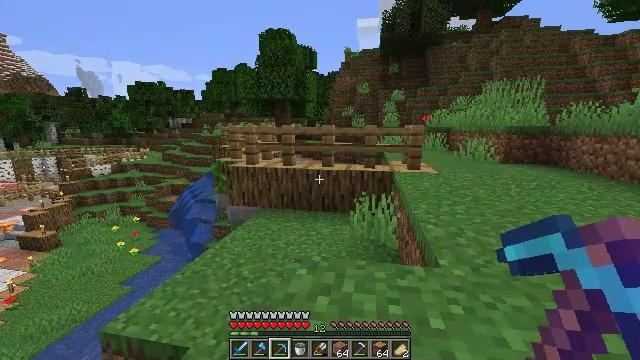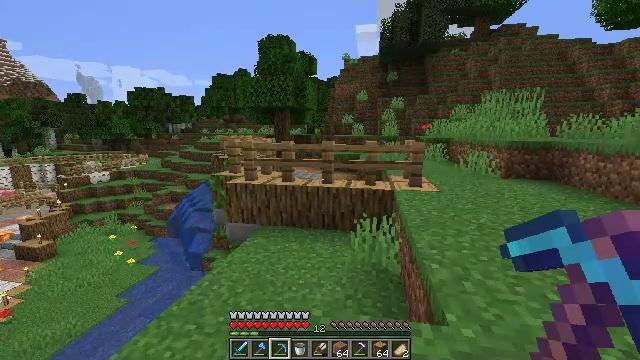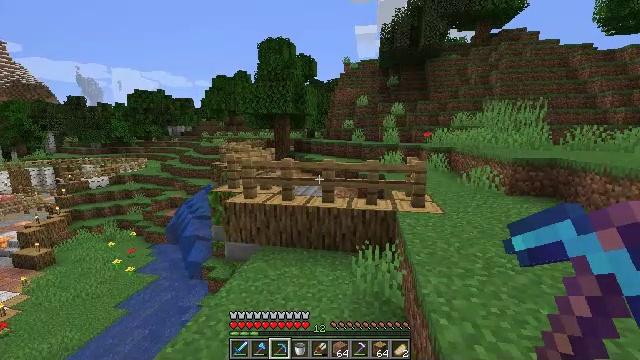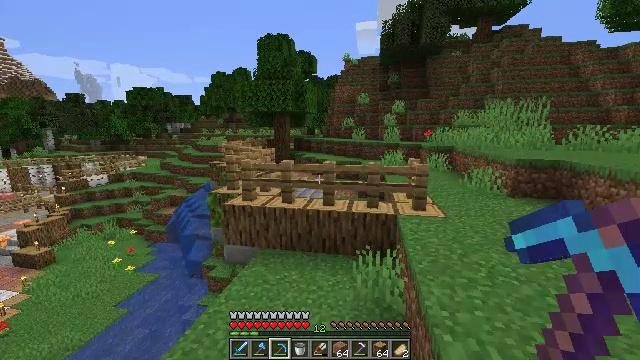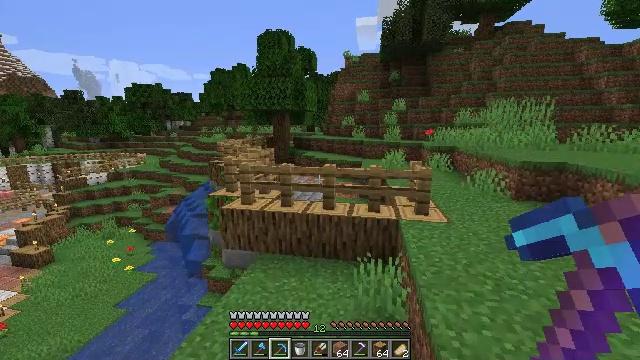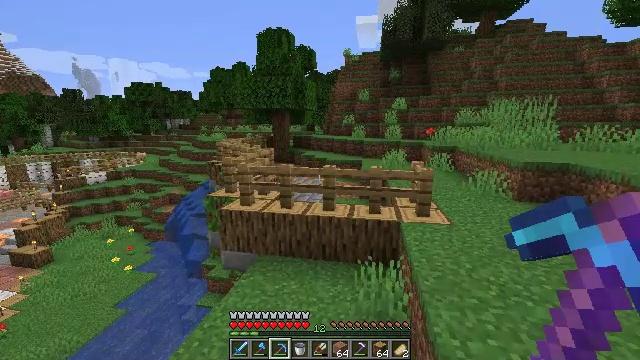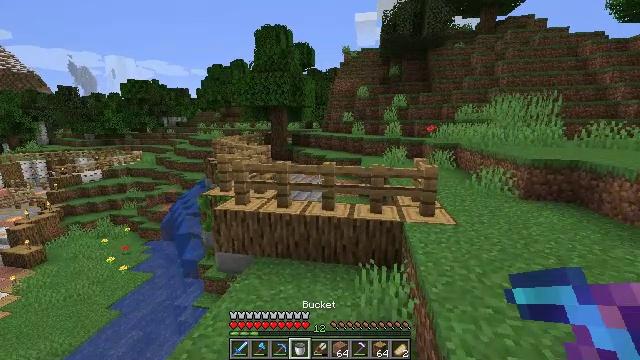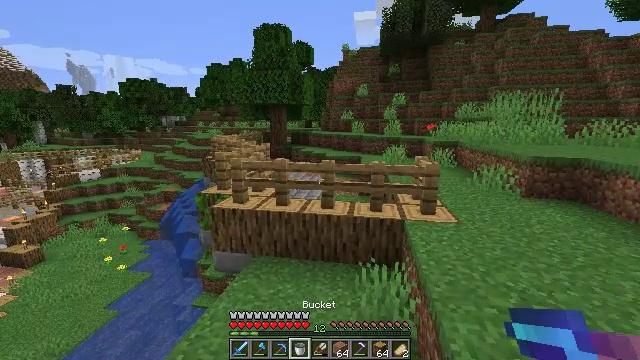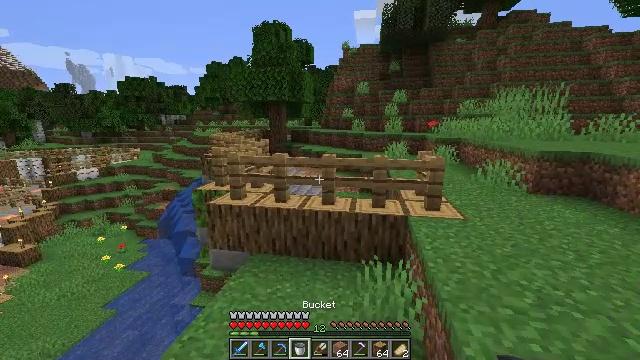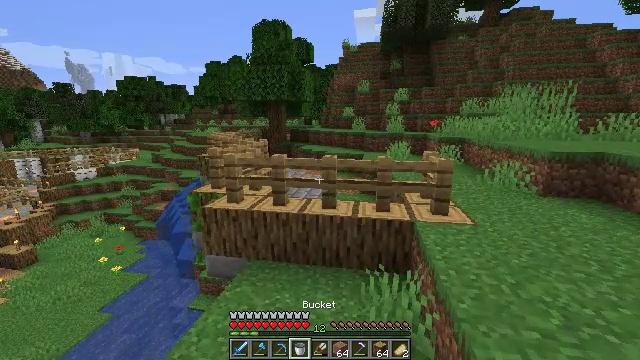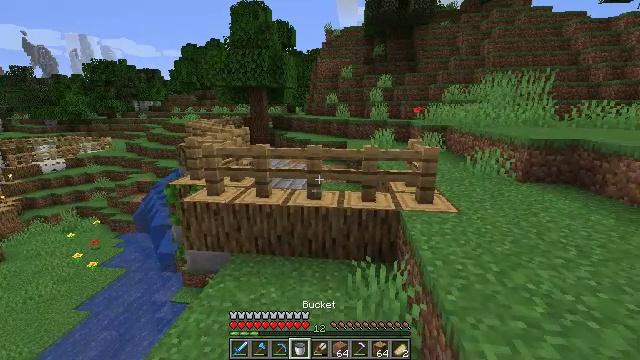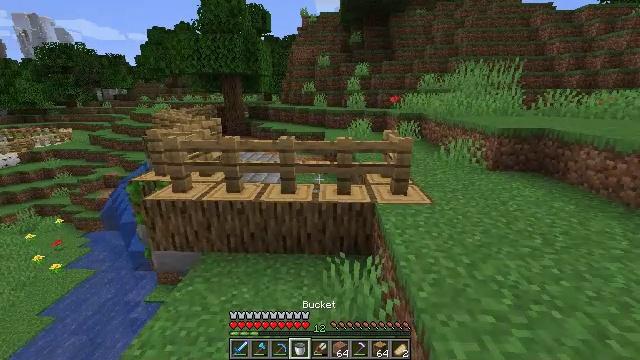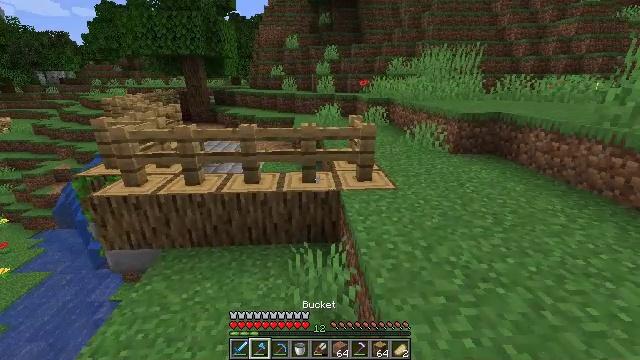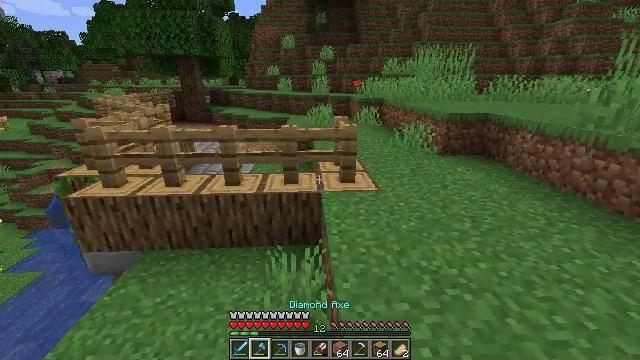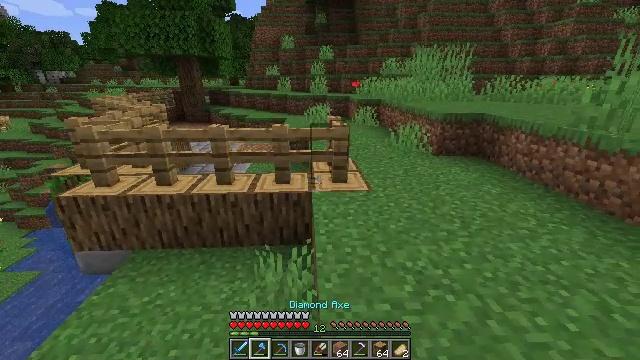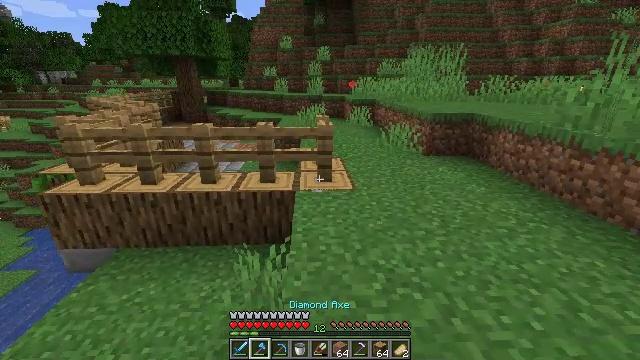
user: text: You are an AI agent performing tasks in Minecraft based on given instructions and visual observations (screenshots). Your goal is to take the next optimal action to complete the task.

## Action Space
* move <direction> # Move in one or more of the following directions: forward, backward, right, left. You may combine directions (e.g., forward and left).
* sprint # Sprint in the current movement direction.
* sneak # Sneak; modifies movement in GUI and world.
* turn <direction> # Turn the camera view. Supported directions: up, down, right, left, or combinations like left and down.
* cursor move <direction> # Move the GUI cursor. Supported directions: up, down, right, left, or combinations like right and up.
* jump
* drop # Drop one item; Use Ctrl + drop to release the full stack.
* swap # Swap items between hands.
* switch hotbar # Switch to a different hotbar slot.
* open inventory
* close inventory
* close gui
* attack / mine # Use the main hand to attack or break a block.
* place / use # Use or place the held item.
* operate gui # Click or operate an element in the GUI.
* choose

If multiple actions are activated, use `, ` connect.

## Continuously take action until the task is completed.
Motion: motion action
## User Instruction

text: Gather the oak fence pieces.
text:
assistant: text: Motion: move forward, jump
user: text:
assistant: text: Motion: move forward, jump
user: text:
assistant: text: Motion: move forward, jump
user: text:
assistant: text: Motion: move forward, jump
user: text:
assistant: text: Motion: move forward
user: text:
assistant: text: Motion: move forward
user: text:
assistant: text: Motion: move forward
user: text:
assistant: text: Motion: move forward
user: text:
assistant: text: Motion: move forward
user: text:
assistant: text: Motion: move right, turn right and down
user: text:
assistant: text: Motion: move right, turn right and down
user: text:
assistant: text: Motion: move right, turn right and down, switch to hotbar 2
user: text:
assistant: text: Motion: move right, switch to hotbar 2
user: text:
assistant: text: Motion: move right, switch to hotbar 2
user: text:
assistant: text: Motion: move right
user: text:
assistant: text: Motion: move forward and move right, turn left
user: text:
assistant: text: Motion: move forward and move right
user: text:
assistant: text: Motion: move forward, turn left
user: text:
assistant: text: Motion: move forward, turn left
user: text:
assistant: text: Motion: move forward, turn left
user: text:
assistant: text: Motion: move forward, turn left
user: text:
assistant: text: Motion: move forward
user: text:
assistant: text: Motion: move forward
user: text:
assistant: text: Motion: move forward, turn down, attack / mine
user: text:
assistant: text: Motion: move forward, turn down, attack / mine
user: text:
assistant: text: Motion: move forward, sneak, attack / mine
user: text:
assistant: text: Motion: move forward, sneak, attack / mine
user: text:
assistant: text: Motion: move forward, sneak, attack / mine
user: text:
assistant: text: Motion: move forward, sneak, turn right, attack / mine
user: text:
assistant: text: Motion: move forward, sneak, turn right and up, attack / mine